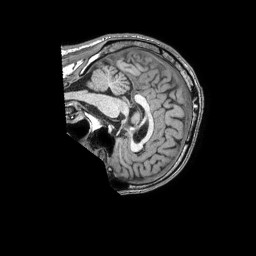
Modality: T1w
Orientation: sagittal
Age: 56
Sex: male
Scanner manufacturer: philips
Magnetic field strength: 1.5 T
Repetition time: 0.007057 s
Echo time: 0.003186 s